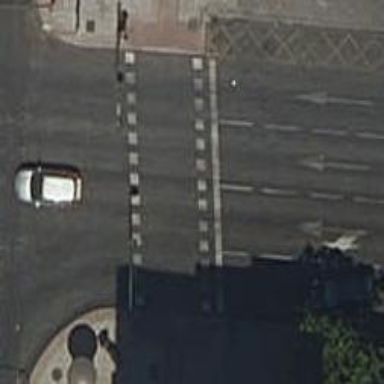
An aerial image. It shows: Road with traffic signals at crossing.